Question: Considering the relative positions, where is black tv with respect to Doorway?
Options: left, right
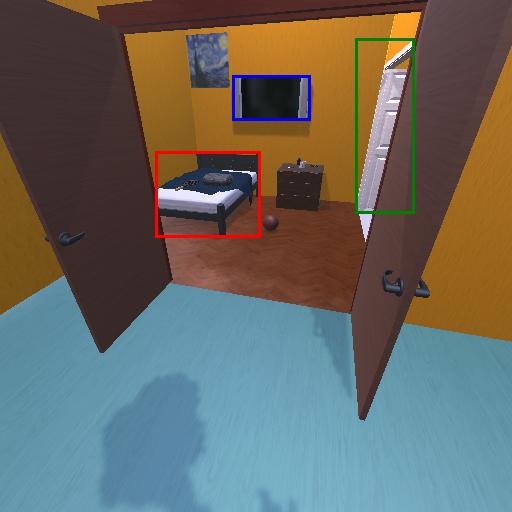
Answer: left